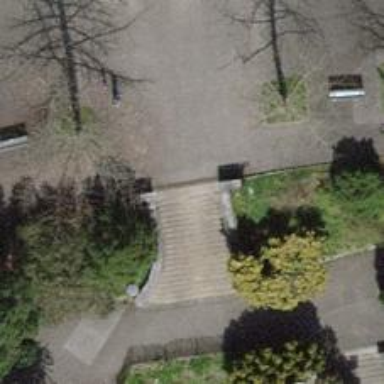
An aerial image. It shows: Flight of steps with sett surface.